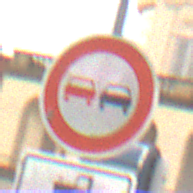
Verkehrszeichen: Ueberholverbot
Zusatzzeichen unten: SonstigeOderMehrspurigeFahrzeuge1
Umgebung: Outdoor, Suburban
Tageszeit: MorningAfternoon
Wetter: Overcast
Licht: Natural
Jahreszeit: NotSpecified
Kontrast: LowContrast